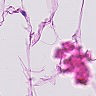
Metastatic tissue present: no